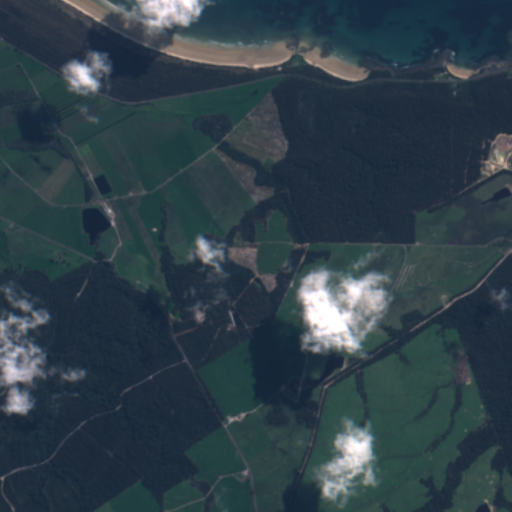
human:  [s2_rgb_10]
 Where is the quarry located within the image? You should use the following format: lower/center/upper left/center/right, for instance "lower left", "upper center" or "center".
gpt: The quarry is located in the upper right of the image.
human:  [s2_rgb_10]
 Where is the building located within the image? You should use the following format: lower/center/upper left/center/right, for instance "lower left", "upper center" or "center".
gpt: There is no building in the image.